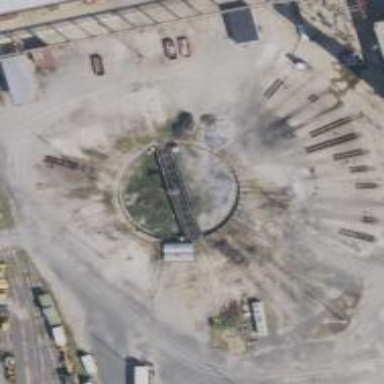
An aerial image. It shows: Railway yard used for servicing trains.